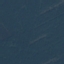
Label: Forest